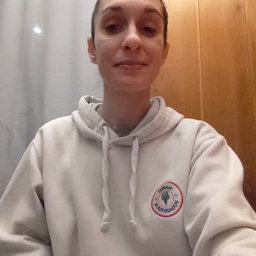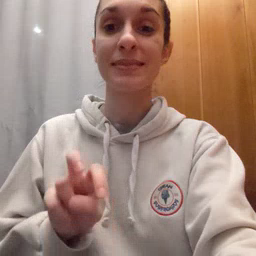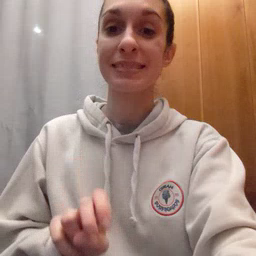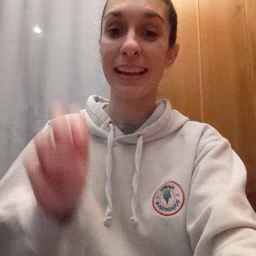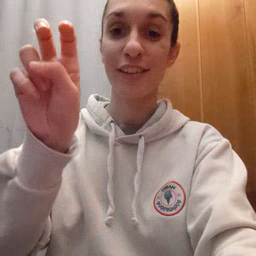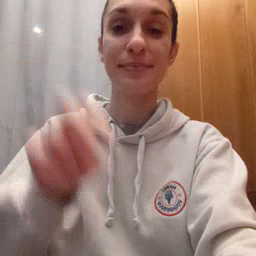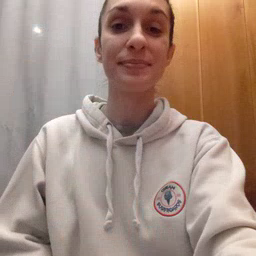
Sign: stairs